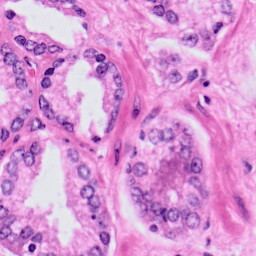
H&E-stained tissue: Prostate